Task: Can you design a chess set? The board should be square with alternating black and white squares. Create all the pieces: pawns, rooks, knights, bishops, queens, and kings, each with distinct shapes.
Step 4260:
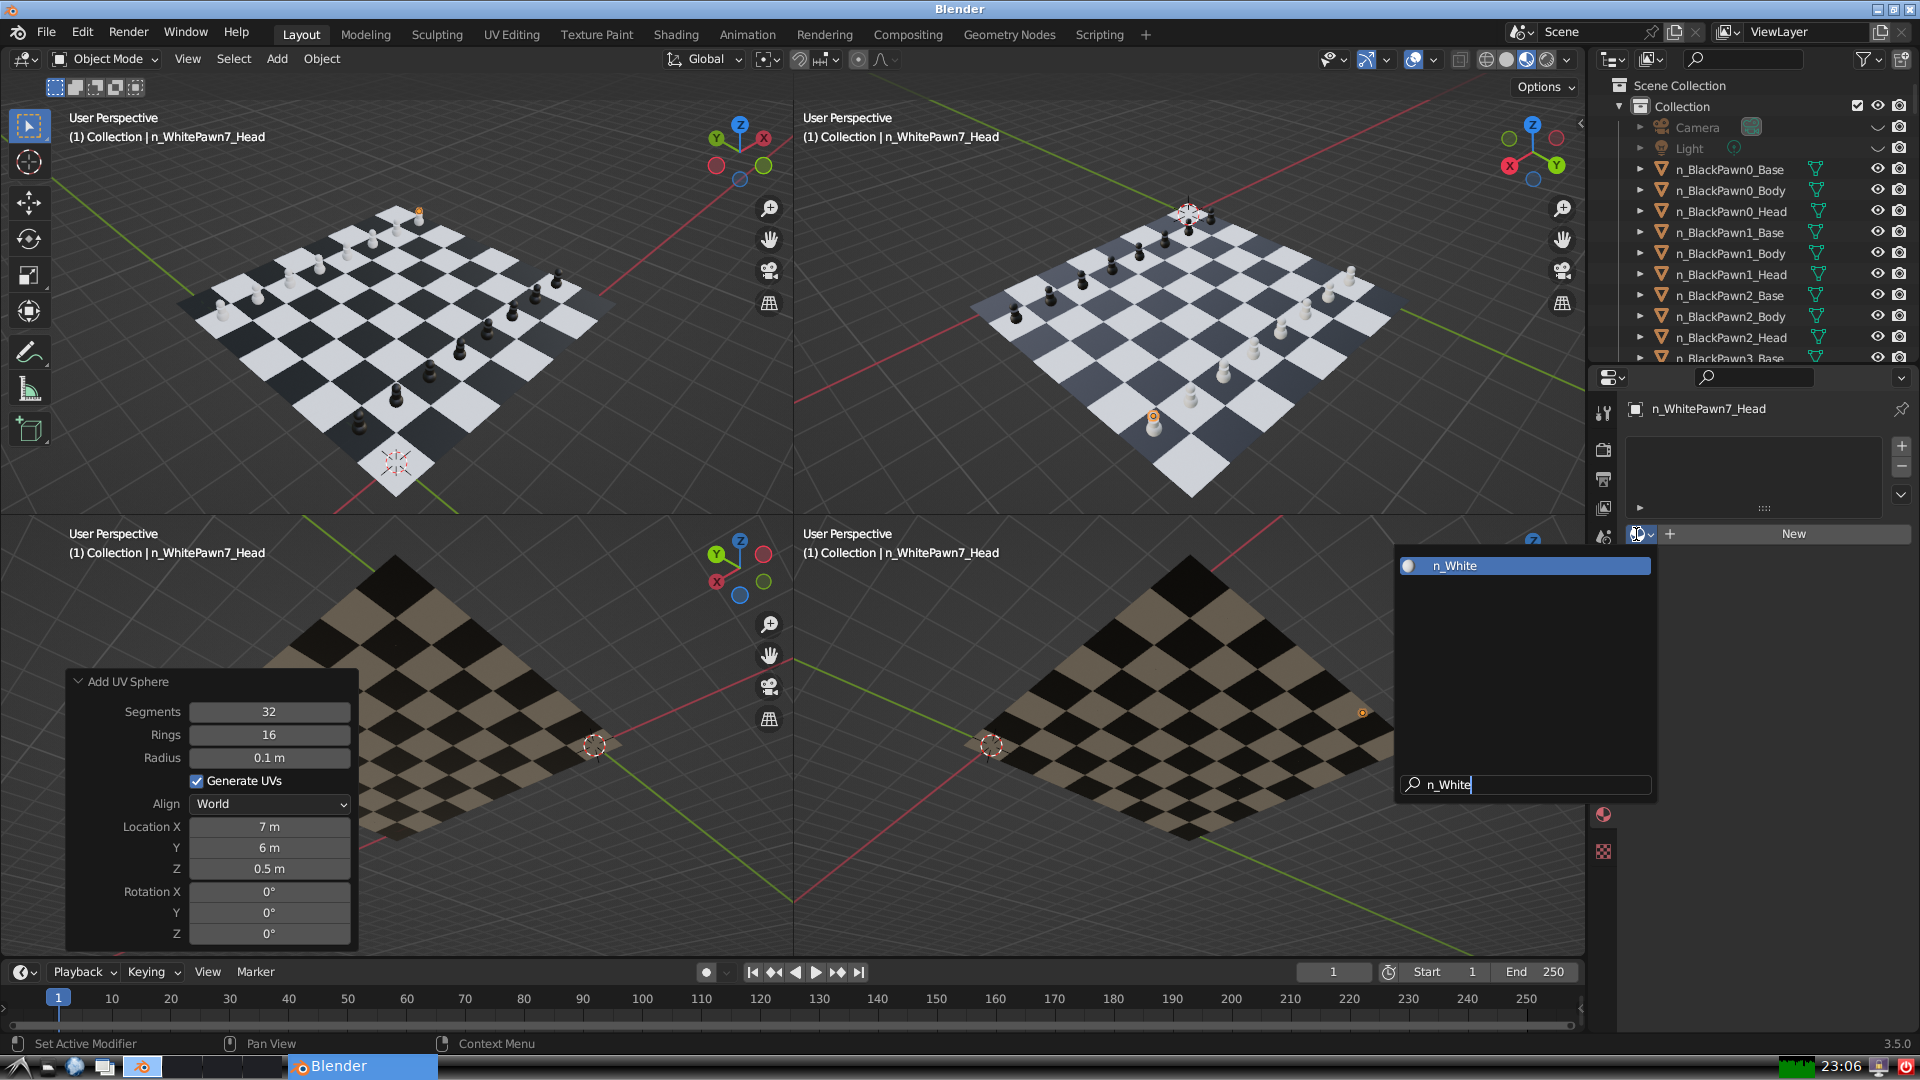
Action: {"key_press": ['Return']}